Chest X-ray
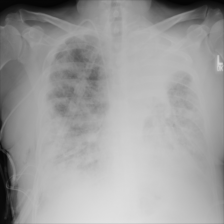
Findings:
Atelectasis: negative
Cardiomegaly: negative
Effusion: negative
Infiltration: positive
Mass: positive
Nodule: negative
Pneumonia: negative
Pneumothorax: positive
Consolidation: negative
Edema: negative
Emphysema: negative
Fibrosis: negative
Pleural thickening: negative
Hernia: negative